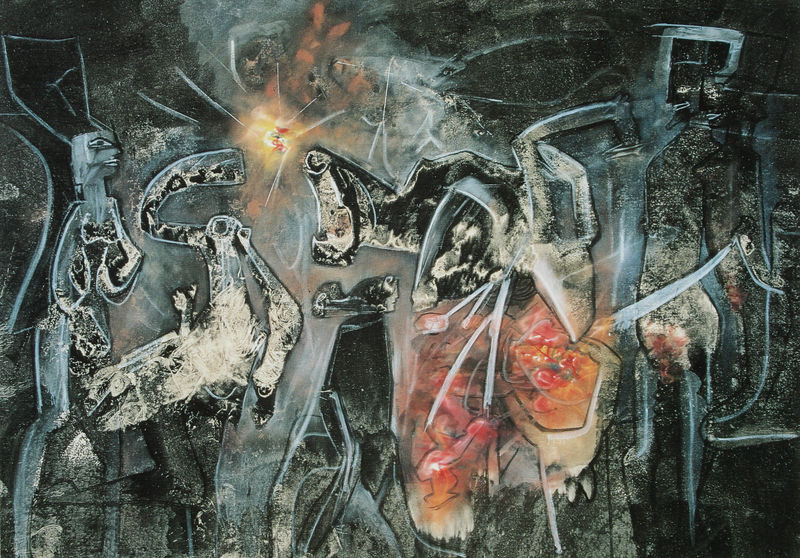
Titel: Infraréalisme, Infrarealismus
Künstler: Roberto Matta
Standort: Paris
Institution: Privatsammlung
Schlagwörter: dunkel, feuer, menschen, frau, grau, licht, schwarz, weiss, rot, tier, tiere, mensch, tot, sonne, figur, abstrakt, farbe, formen, figuren, metall, strahlen, maschinen, matta, guernica, implosion, strahen